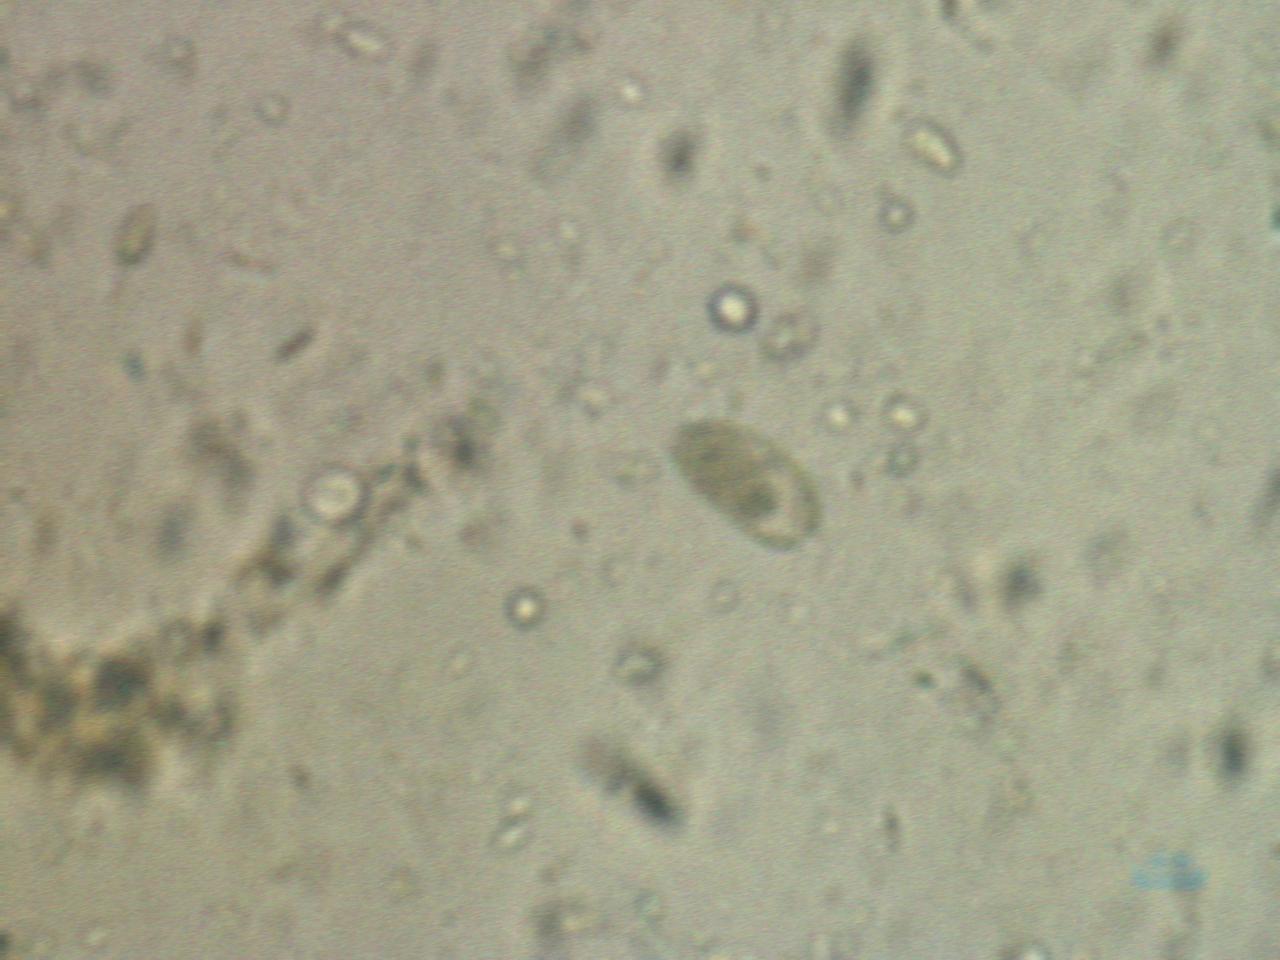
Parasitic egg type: Capillaria philippinensis